Interaction volume radius: 5 \u00c5
Interaction volume height: 25 \u00c5
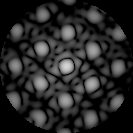
Disorder parameter: 0.2233